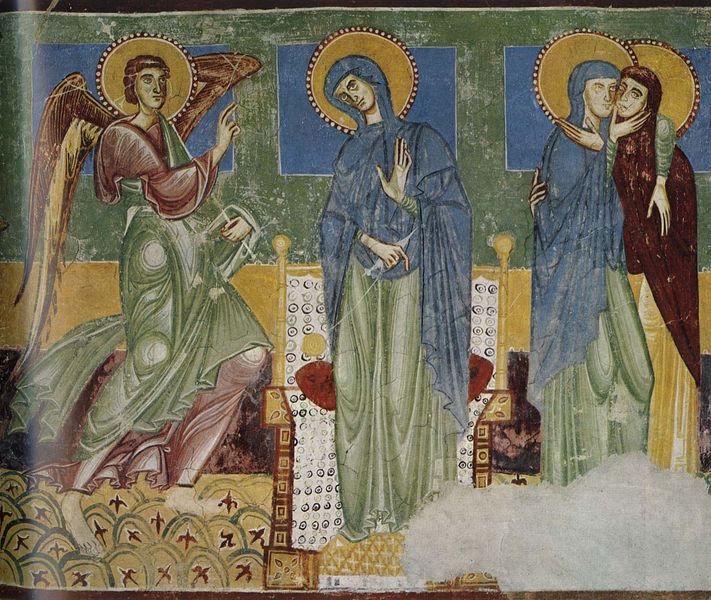
Titel: Castel Appiano, Burgkapelle
Standort: (AUT Tirol) (EU - AUT - Tirol)
Schlagwörter: blau, flügel, hand, umhang, frauen, gelb, grün, fenster, frau, kleid, stuhl, rot, wolke, leute, malerei, vögel, kirche, gold, mantel, gewänder, mutter, paar, engel, kuss, papier, umarmung, mauer, thron, umarmen, druck, jungfrau, fliegend, kreise, tron, fleck, rolle, schein, verzweiflung, kaputt, heiligenschein, kreuze, nimbus, mittelalter, segnen, umhänge, elisabeth, heilige, fresko, heilig, maria, madonna, mutter gottes, christentum, ikone, heimsuchung, verkündigung, michael, gel, gottesmutter, gruss, schilde, restauration, heiligenscheine, beschädigt, gabriel, blauer umhang, gnade, küsse, glorien, unsere liebe frau, heilige maria, begrüßen, gesegnet, madonna mit dem kind, #paar, heilighenschjein, wauß, gottesgebärerin, maria von nazaret, segn